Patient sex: M
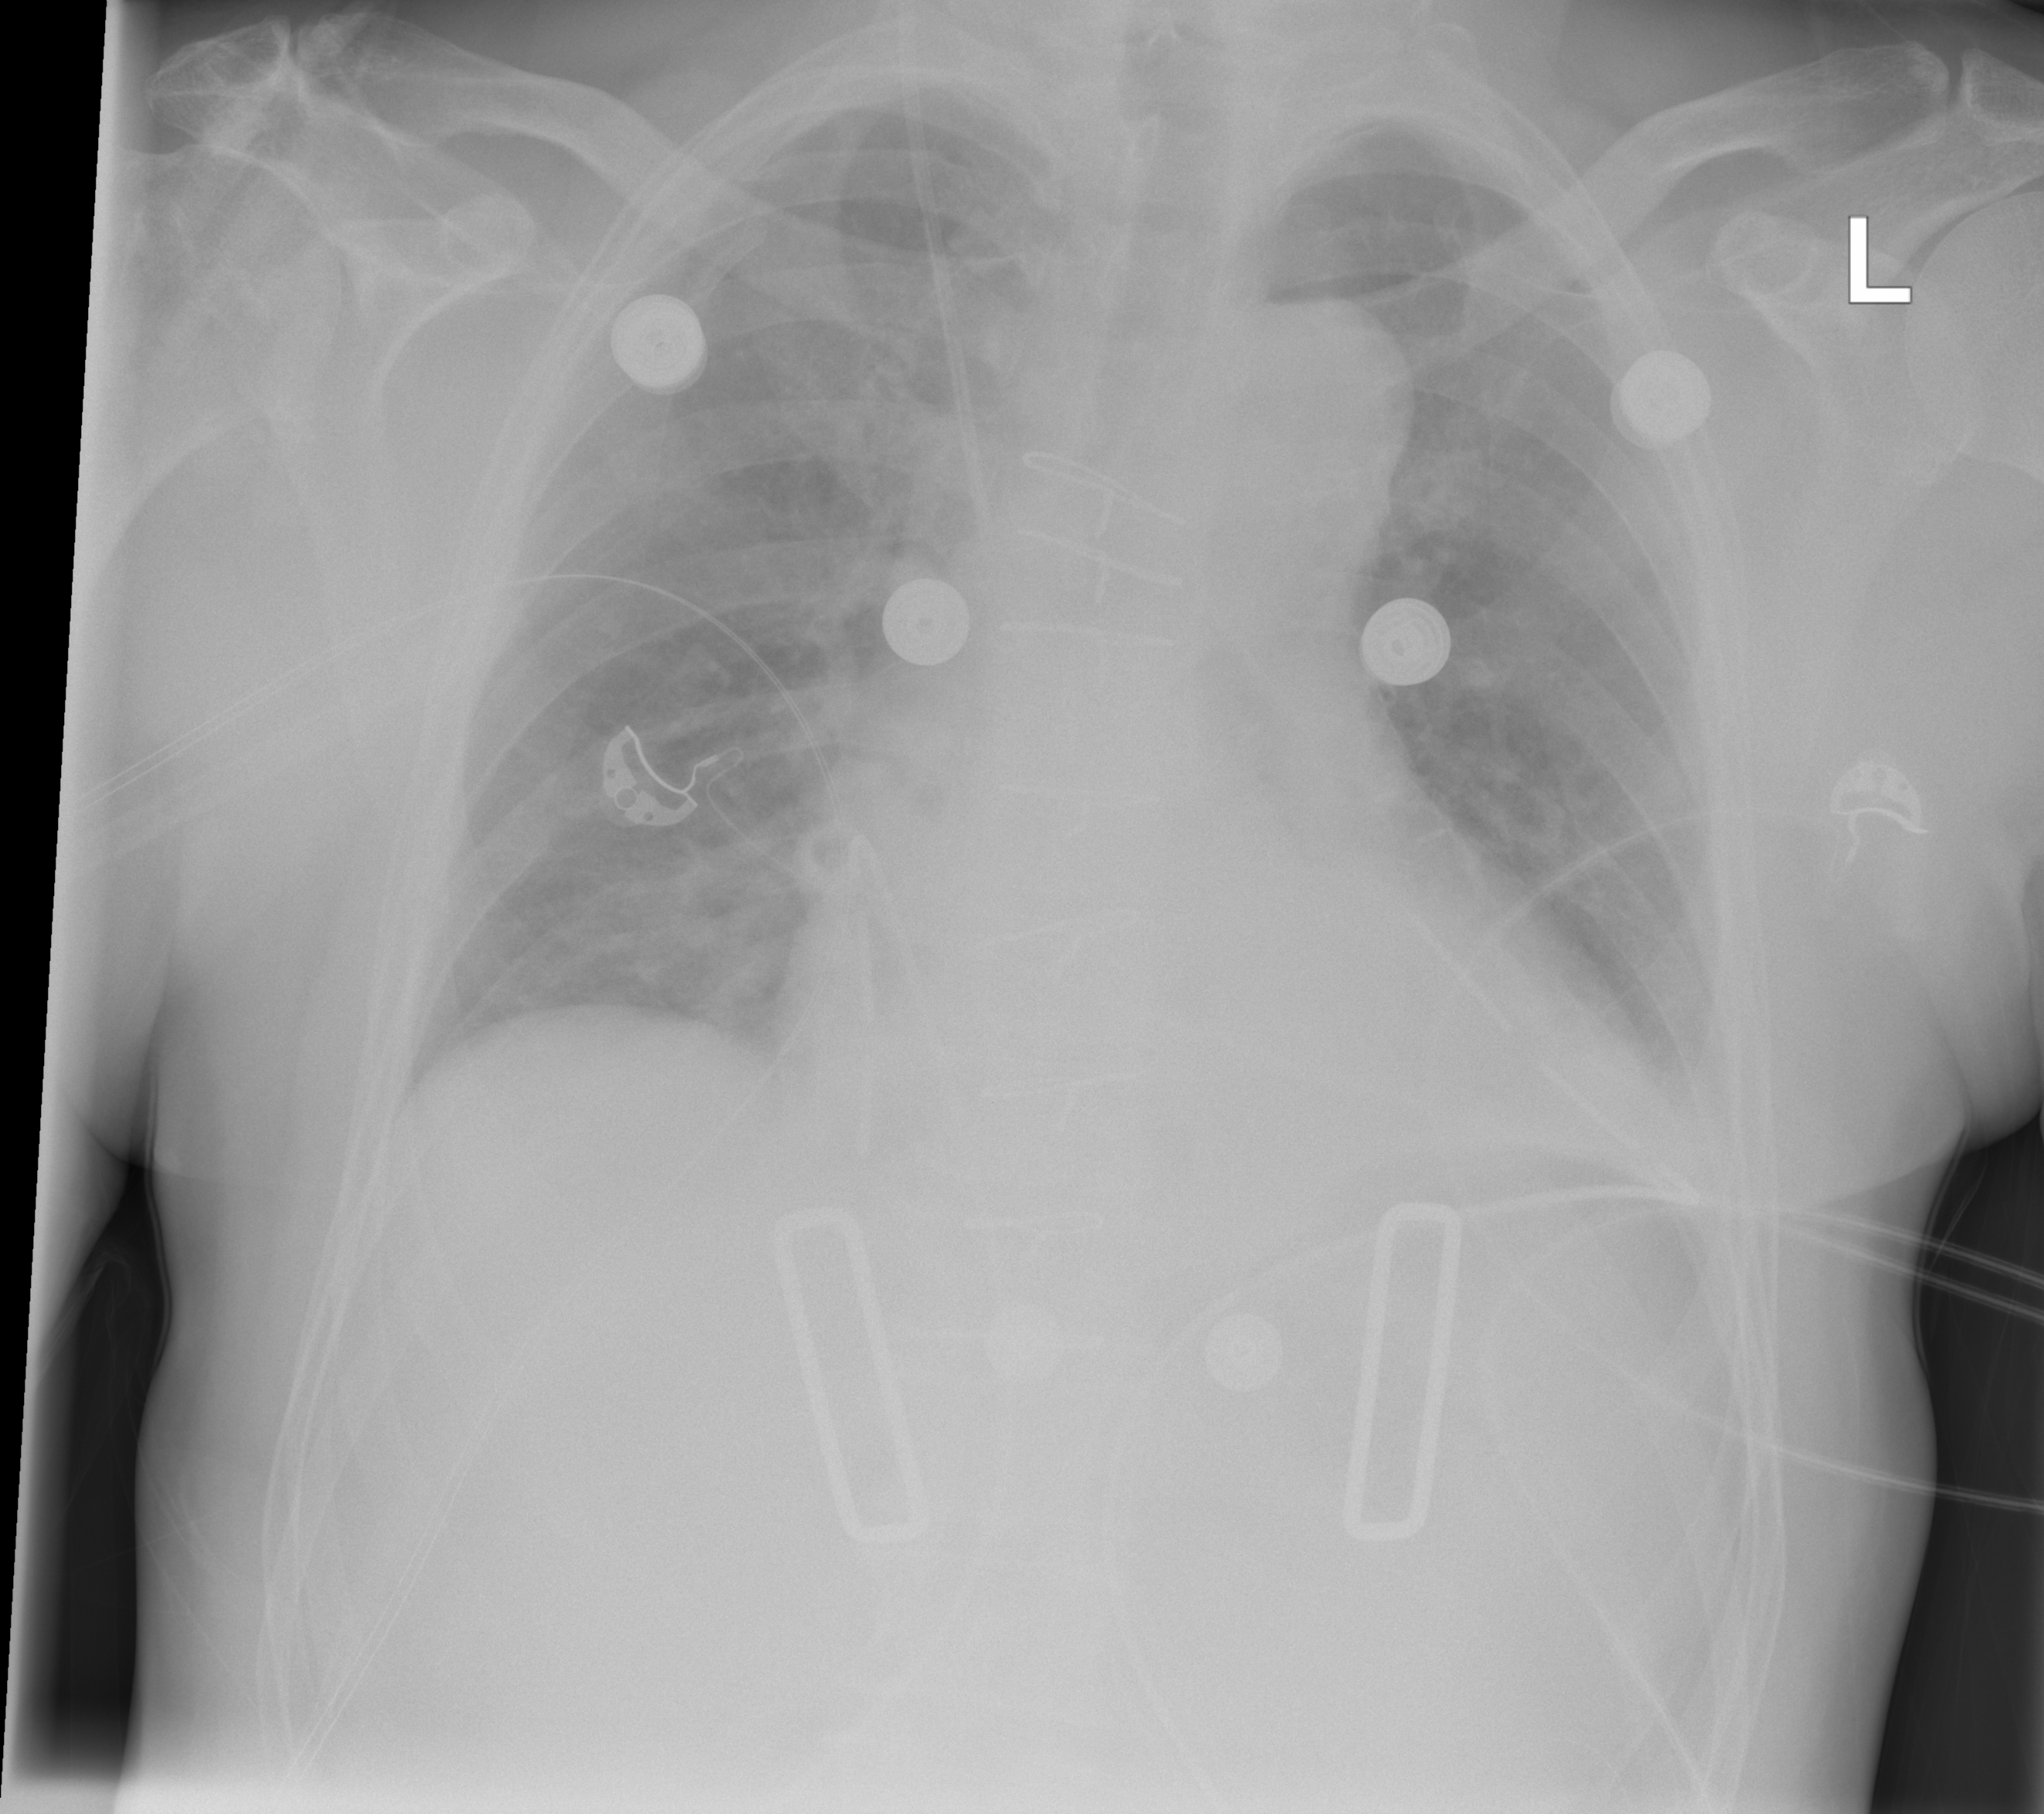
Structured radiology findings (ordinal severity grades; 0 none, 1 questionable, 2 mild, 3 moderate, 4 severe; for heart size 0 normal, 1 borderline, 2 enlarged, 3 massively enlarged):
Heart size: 2
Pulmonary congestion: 0
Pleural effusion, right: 0
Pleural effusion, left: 2
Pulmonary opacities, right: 0
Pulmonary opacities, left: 0
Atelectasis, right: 0
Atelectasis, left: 2